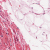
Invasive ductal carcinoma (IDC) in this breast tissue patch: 0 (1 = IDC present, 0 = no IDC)